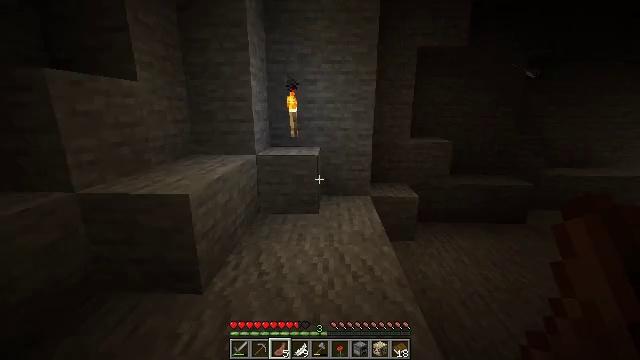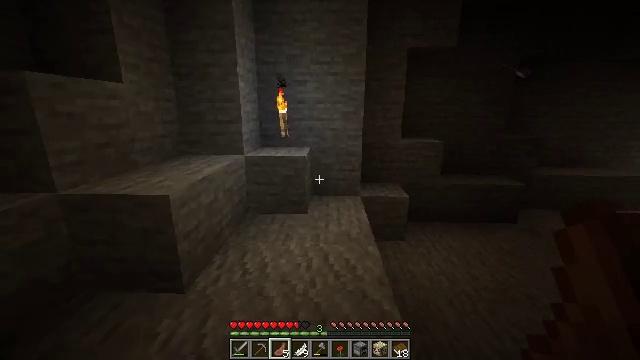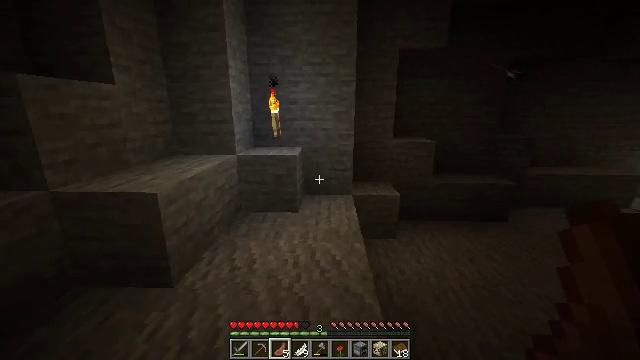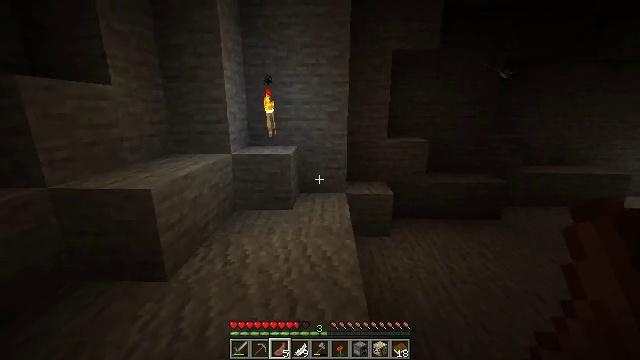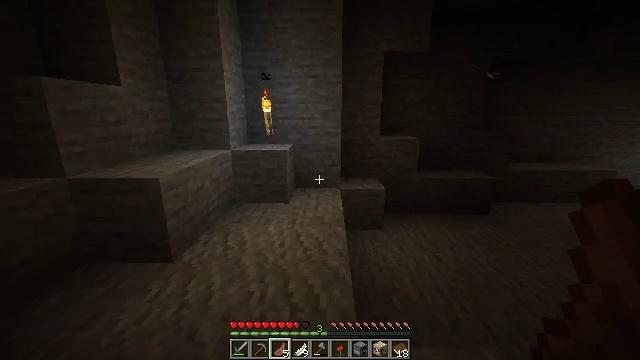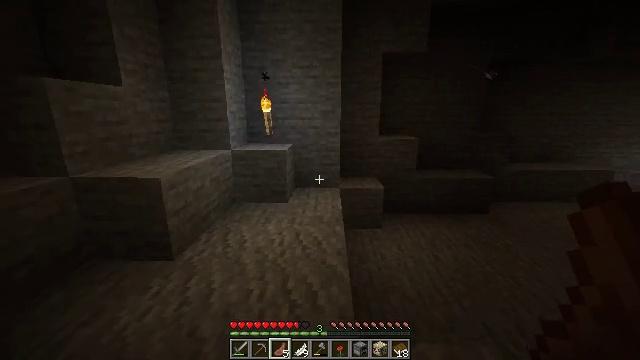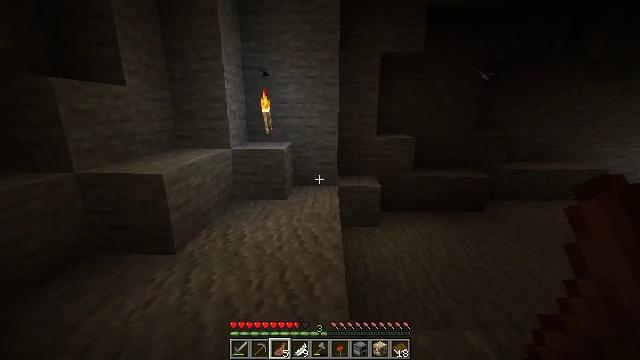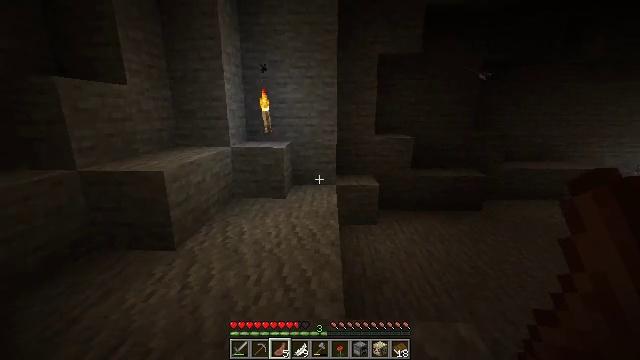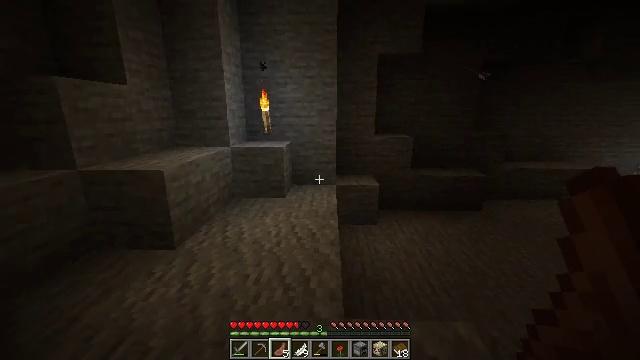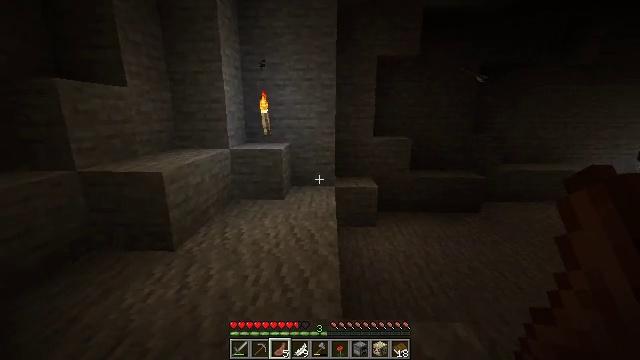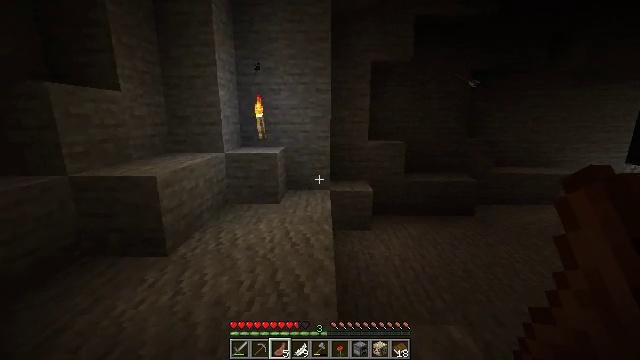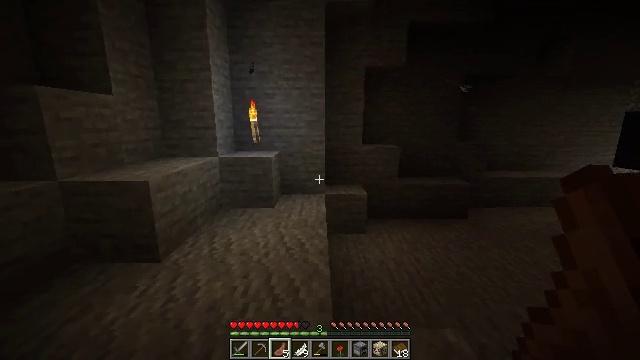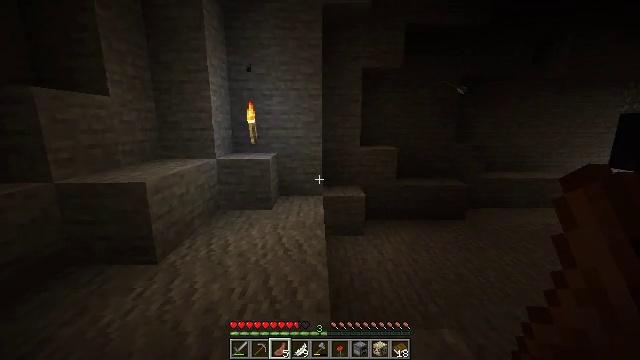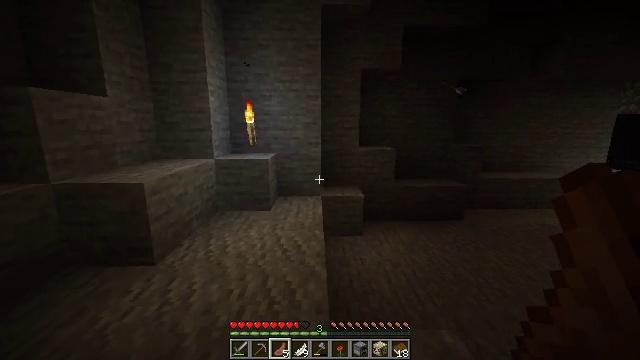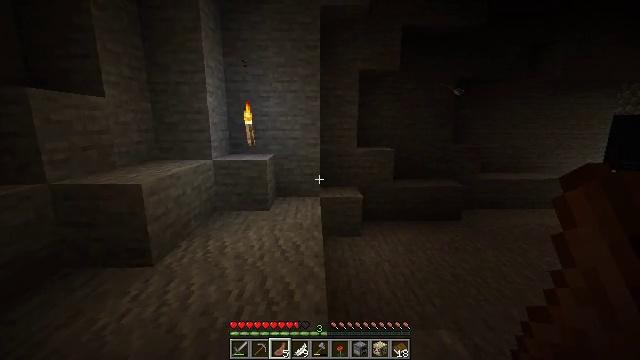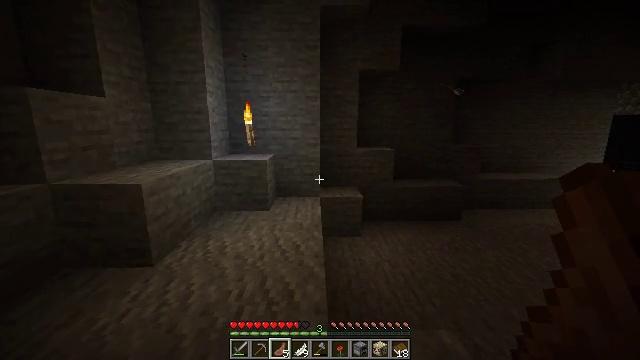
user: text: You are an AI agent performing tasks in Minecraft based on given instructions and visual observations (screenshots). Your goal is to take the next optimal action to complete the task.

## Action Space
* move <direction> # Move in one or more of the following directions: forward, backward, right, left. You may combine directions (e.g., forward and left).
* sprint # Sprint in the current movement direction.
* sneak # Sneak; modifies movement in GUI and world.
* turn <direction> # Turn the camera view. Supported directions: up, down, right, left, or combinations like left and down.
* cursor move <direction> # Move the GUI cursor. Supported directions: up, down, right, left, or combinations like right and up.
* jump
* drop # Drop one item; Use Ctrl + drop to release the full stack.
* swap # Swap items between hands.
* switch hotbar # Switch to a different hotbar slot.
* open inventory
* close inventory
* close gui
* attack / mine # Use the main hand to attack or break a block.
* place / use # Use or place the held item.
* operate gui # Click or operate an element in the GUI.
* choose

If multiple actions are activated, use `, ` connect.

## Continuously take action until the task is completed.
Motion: motion action
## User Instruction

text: Take down the wall torch for reuse.
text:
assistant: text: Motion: move back and move right
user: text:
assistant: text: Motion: move back and move right
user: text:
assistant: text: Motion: move back
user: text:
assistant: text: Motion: move back
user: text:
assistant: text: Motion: no_op
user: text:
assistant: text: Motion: no_op
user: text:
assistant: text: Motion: no_op
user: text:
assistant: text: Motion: no_op
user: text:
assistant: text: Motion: no_op
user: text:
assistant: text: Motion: turn right
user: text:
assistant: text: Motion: turn right
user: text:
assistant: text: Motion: no_op
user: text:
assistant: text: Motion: no_op
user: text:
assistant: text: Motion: no_op
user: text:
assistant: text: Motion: no_op
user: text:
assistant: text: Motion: no_op
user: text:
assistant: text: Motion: no_op
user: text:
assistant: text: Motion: no_op
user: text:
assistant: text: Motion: move forward
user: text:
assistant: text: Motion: move forward, turn right
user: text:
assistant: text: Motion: move forward, turn right and up
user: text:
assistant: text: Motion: move forward, turn right and up
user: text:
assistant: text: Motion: move forward, turn right and up
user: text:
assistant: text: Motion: move forward and move left
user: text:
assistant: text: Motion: move left
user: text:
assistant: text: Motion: move left, turn left and up
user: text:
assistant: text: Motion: move left, turn left and up
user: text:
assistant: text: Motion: turn left and up
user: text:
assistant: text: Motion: move back, turn left and down
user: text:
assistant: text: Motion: move back, turn left and down